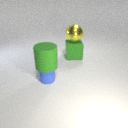
large yellow metal sphere above large green rubber cube